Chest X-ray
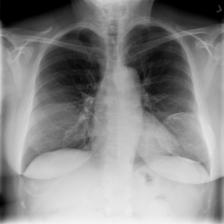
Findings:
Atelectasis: negative
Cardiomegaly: negative
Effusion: negative
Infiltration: negative
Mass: negative
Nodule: negative
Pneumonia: negative
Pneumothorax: negative
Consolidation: negative
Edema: negative
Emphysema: negative
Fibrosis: negative
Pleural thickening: negative
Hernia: negative